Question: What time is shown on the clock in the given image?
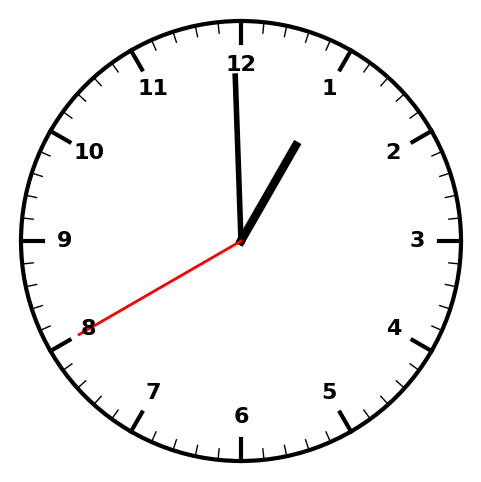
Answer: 12:59:40